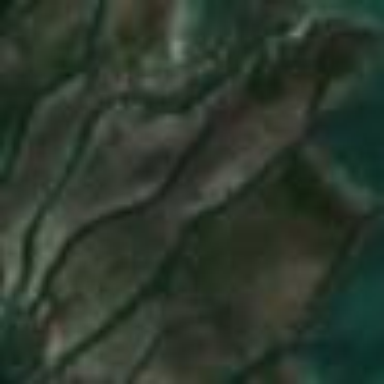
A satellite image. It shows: Coastline with mangrove wetlands.